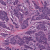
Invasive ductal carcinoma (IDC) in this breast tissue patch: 1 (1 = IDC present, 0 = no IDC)